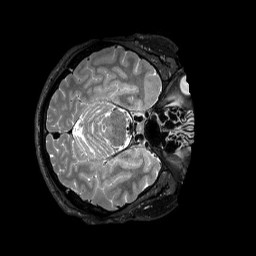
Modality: T2w
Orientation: axial